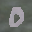
Label: 0